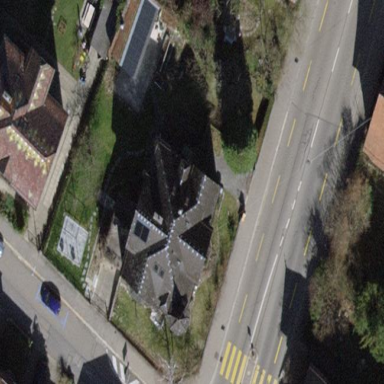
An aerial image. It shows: Apartment building with hipped roof.